Question: I use visual studio 2012 Ultimate and Unity 3.5.1f2.I use Visual Studio 2012 Tools for unity in game programing.When click on the (Visual Studio Tools\open in visual studio) ,show this message : This project is incompatible with the current edition of Visual studio

Visual Studio 2012 Tools for unity installed in vs and imported in unity
Properly.What is the problem? Please help
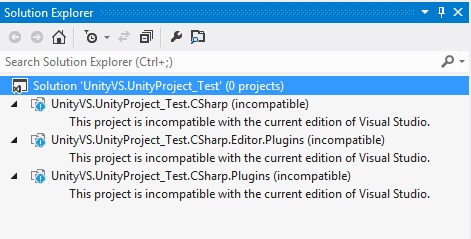
Answer: In the Libraries\Documents path is unity projects folders .In this folders is file called if in visual studio click the open project and select this file and then click open : vs can open the files and folders project in the solution.I use this way .
Thank you .